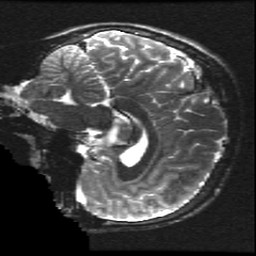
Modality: T2w
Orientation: sagittal
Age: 15
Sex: male
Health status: ill
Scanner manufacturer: ge
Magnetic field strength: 3 T
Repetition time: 7.5 s
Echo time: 0.1015 s